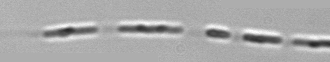
Label: Skeletonema